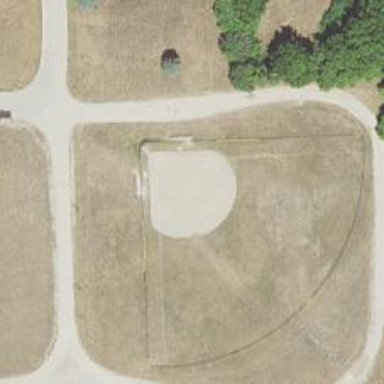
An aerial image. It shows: Baseball pitch for leisure land activities.